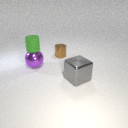
large purple metal sphere in front of small brown metal cylinder